Current action and preconditions to check: path_clear

Your task: For each precondition in the list above, predict whether it will hold at this action.

Consider the current scene as observed from the mobile robot's camera, and analyze the predicted future states of all dynamic agents (e.g., people, animals, vehicles, or any moving entities) within the NEXT SECOND.

IMPORTANT: Only answer "very likely" if you are absolutely certain—based on strong, clear evidence—that a dynamic agent will violate the precondition in the predicted future state. Do NOT answer "very likely" for unlikely, ambiguous, or low-probability risks.

Ask yourself for each precondition: Is there a high probability, with clear and convincing evidence, that the predicted future states of any dynamic agent will interfere with the predicted future state of the currently executing action within the NEXT SECOND, causing that precondition to fail?

Assess the risk level based on these predictions. Use "likely" or "very likely" if motions create a clear risk of interference.

Use "neutral" or "improbable" if agents are nearby but their predicted paths are clearly diverging or non-conflicting.

Failure Risk Categories: "very improbable", "improbable", "neutral", "likely", "very likely"

Answer Format: Output ONLY the probability_of_failure value from these categories: "very improbable", "improbable", "neutral", "likely", "very likely"

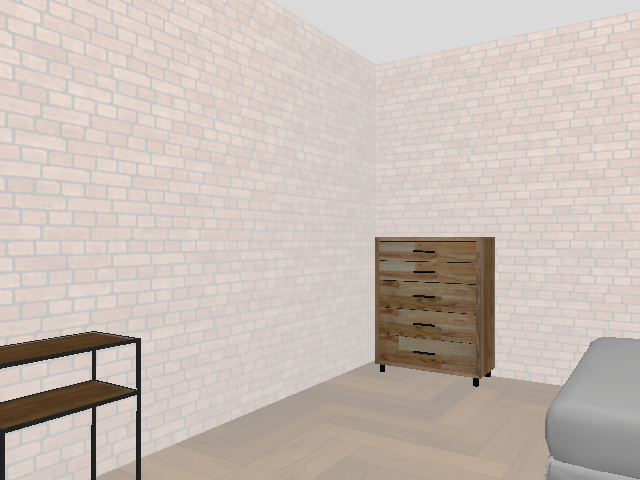

Answer: very improbable